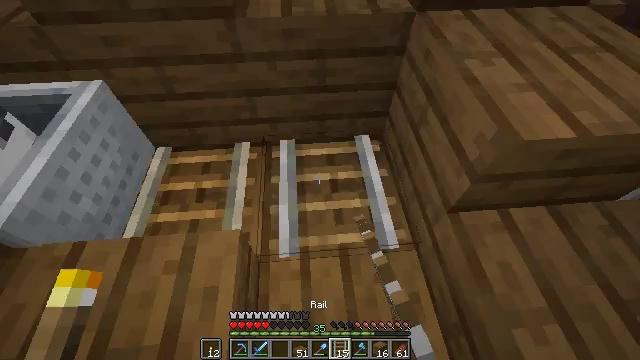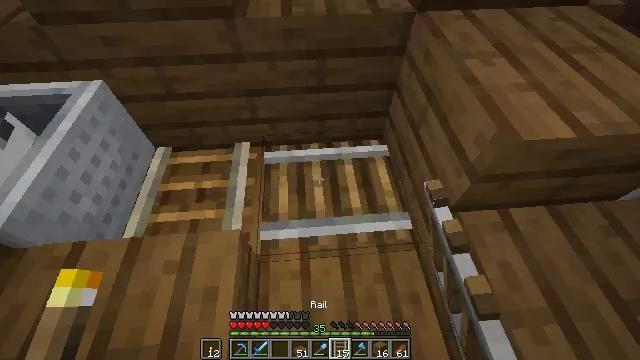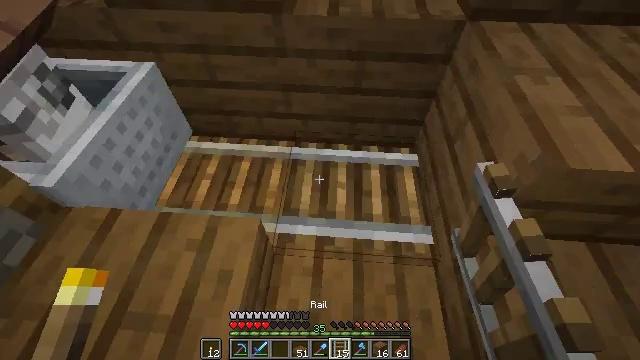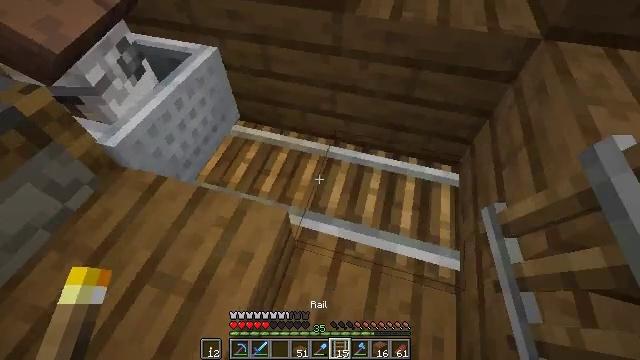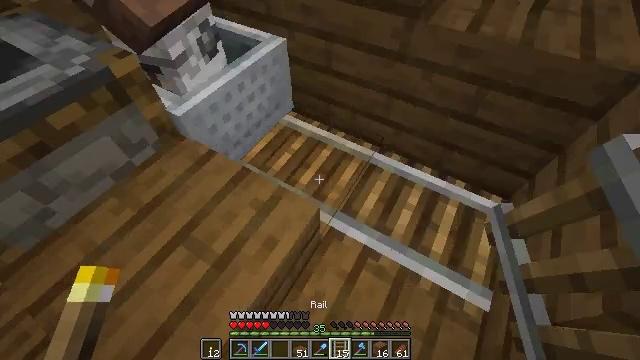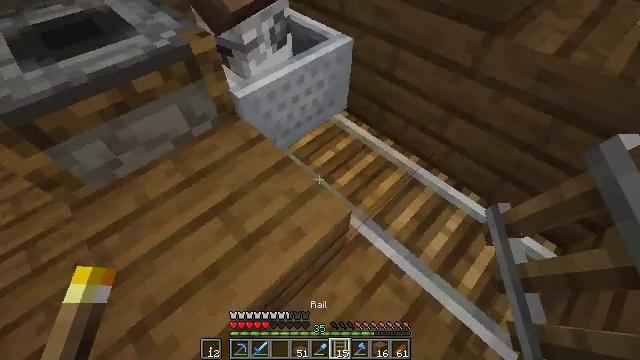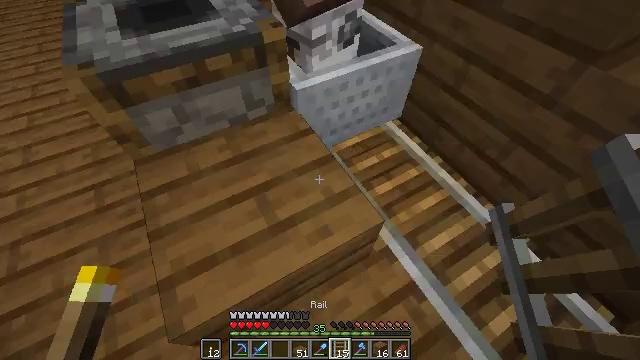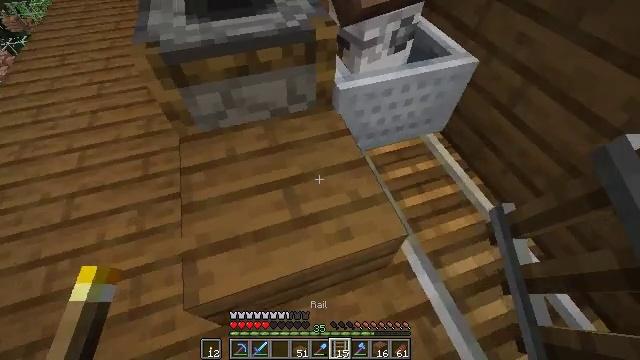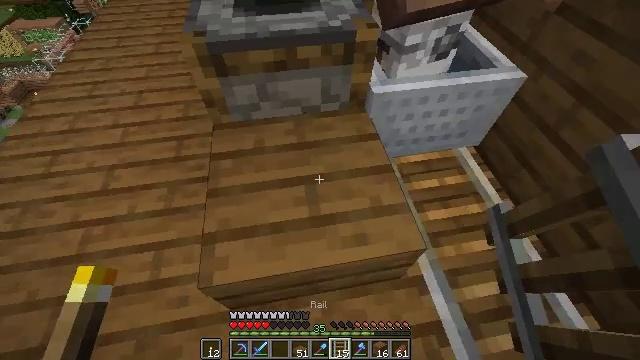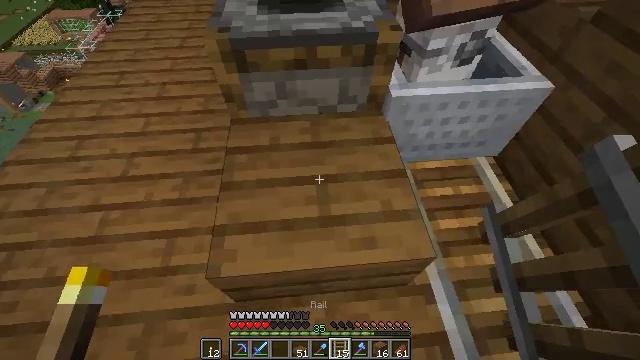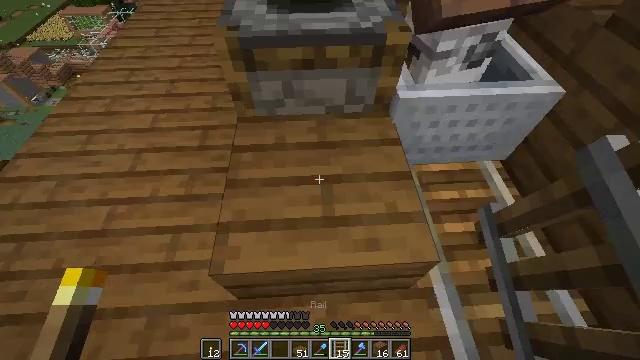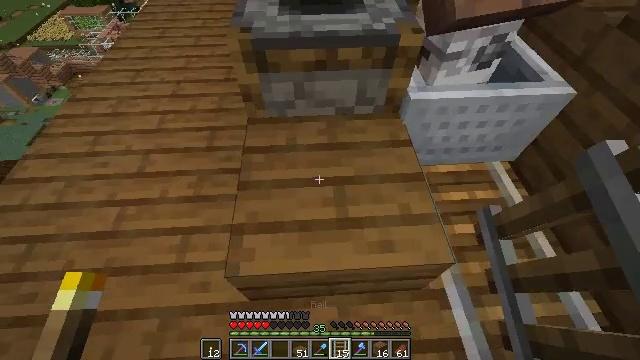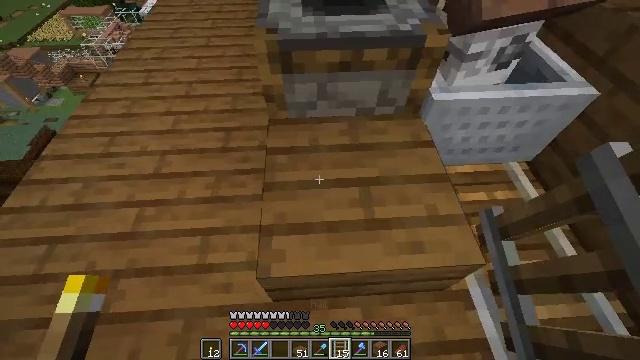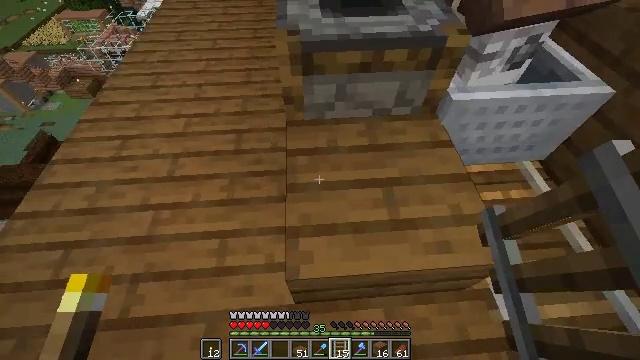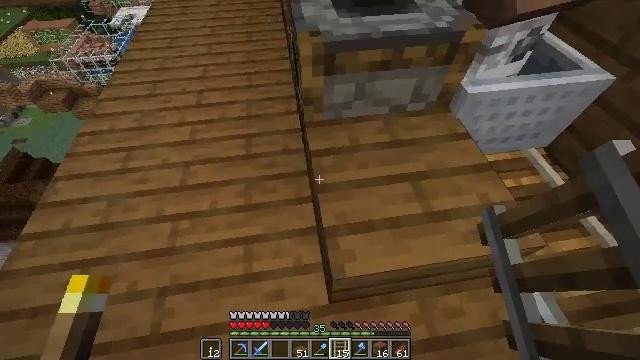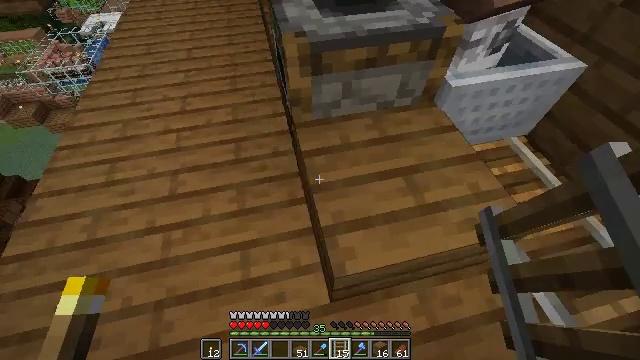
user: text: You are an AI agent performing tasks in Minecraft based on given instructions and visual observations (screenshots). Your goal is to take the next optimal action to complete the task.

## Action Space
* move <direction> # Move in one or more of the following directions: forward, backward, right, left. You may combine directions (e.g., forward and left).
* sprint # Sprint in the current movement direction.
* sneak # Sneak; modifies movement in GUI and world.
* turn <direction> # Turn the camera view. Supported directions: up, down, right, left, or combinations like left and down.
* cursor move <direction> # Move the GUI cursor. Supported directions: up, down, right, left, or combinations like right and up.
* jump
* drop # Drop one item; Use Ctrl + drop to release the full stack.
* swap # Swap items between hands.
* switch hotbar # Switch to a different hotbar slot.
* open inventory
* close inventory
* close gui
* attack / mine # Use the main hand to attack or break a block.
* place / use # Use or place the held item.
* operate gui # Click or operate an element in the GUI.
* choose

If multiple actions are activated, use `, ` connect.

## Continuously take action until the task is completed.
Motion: motion action
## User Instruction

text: Retrieve the smoker into your inventory.
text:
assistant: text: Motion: no_op
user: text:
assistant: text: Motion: turn left
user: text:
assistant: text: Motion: turn left
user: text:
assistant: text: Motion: turn left
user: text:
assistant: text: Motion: turn left
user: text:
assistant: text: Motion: turn left
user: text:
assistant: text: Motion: turn left
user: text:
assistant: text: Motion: turn left
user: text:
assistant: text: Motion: turn left
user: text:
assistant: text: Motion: turn left
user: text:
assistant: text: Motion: move left
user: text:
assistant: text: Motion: move left
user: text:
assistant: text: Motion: move forward and move left
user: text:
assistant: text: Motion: move forward and move left, turn right
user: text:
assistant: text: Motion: move forward and move left, turn right
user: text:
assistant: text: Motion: move forward and move left, turn right
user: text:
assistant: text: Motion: move forward and move left, turn right
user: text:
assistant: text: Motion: move forward and move left, turn right
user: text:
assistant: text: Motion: move forward and move left, turn right
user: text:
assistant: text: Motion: move forward and move left, turn right
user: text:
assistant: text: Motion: move forward and move left, turn right
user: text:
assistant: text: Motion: move forward and move left, turn right
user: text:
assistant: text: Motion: move forward and move left, turn right
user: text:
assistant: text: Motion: move forward and move left, turn right
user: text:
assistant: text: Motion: move forward and move left, turn right and down
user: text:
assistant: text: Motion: turn right and down
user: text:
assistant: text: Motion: turn right and down
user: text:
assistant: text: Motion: turn right and down
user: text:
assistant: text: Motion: turn right
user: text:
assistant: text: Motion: turn right